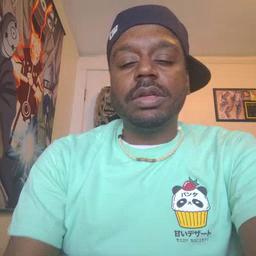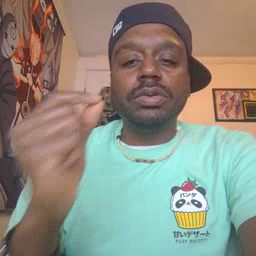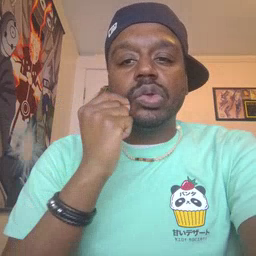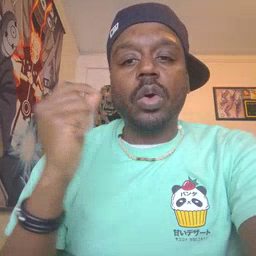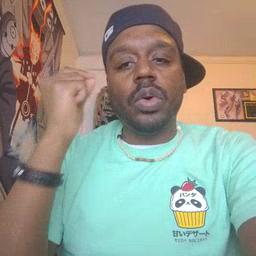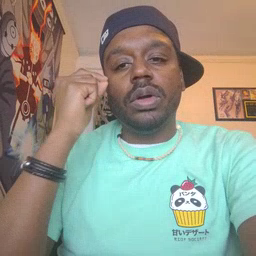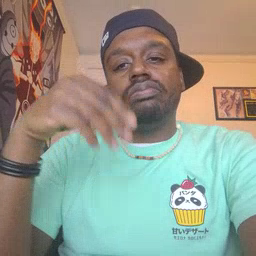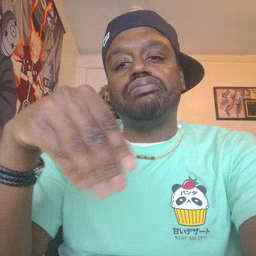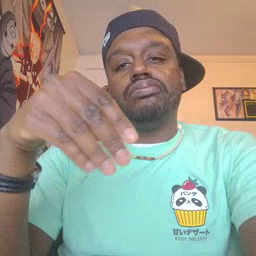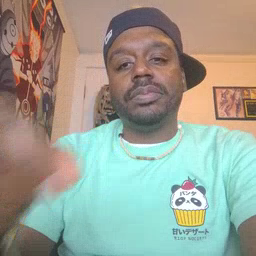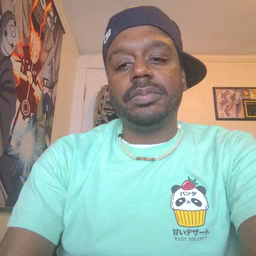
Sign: store